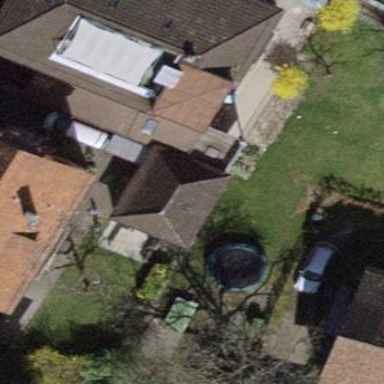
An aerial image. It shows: Shed building.